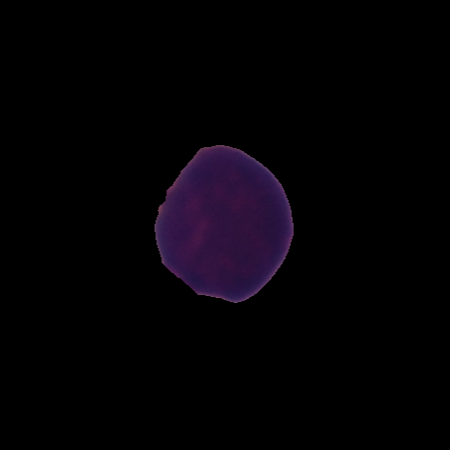
Label: healthy